Field crop: maize
Growth stage: 1
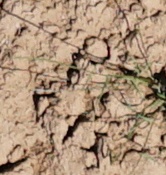
Species: lolium